Interaction volume radius: 5 \u00c5
Interaction volume height: 35 \u00c5
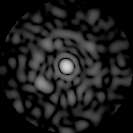
Disorder parameter: 0.8003